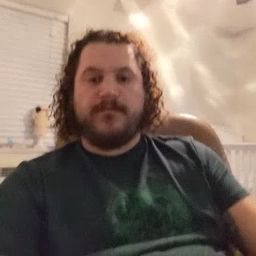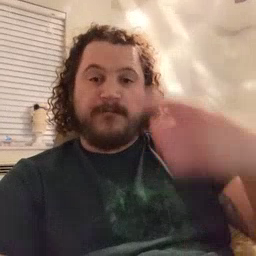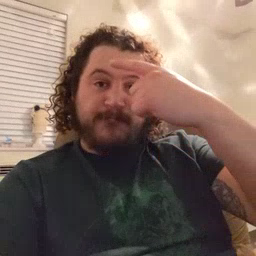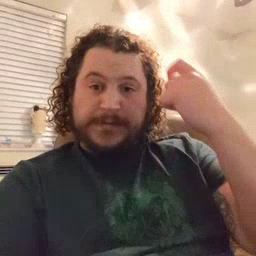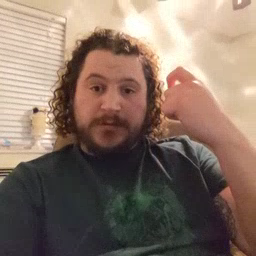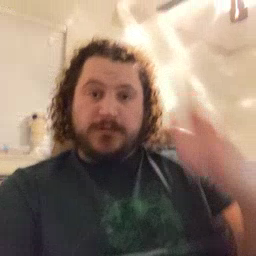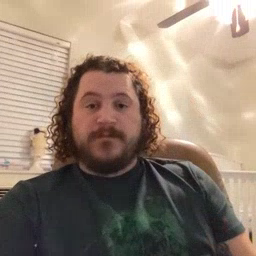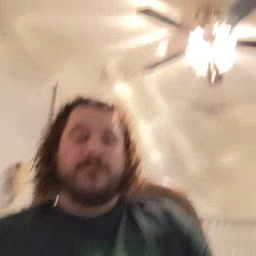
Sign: because